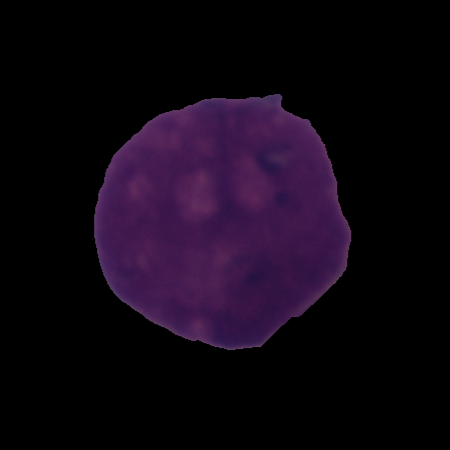
Label: cancer